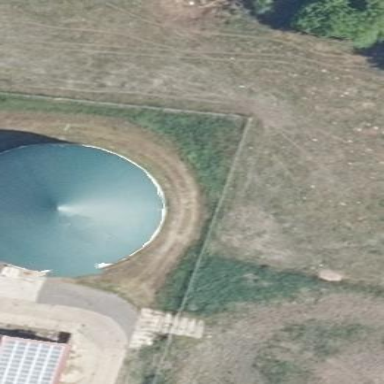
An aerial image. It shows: Storage tank that is man-made.